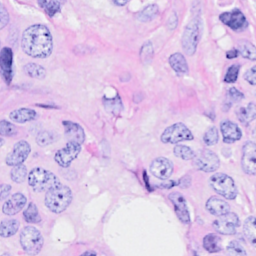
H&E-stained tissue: Breast